Field crop: maize
Growth stage: 2
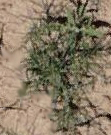
Species: salsola